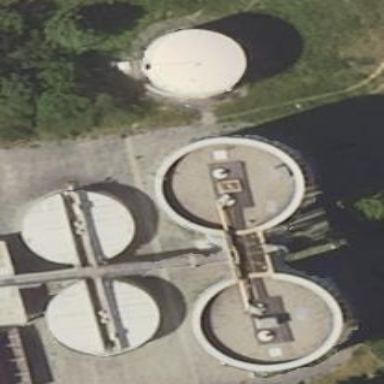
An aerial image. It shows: Silo building.